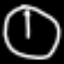
Label: clock